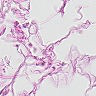
Metastatic tissue present: no